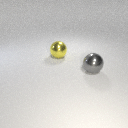
large gray metal sphere in front of large yellow metal sphere